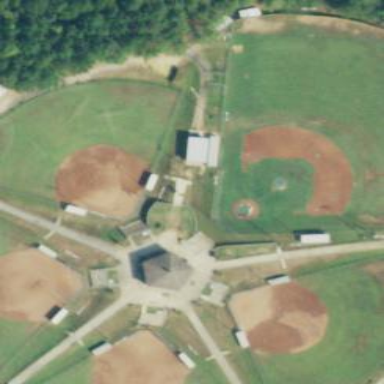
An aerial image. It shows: Baseball pitch for leisure land activities.